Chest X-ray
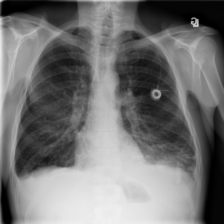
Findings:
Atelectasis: negative
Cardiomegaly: negative
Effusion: positive
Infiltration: positive
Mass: negative
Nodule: negative
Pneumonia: negative
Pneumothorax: negative
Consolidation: negative
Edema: negative
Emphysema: negative
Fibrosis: negative
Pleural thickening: negative
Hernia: negative